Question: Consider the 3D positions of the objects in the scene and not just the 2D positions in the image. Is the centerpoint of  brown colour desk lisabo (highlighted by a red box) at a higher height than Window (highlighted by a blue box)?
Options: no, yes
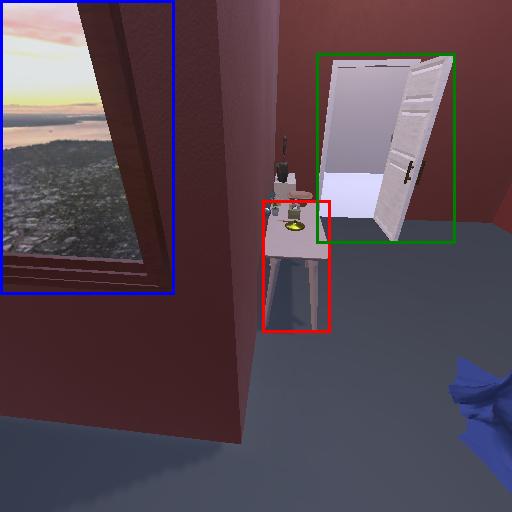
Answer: no